Question: I've been playing with OpenGL ES Android and somehow my textures are always filled with the color of the the top left-most pixel. I suppose the flags are wrong, but I've tried a many logical combinations and it does not seem to make any difference.

Why would the texture behave like so? What's the bit (flag bit indeed) that am I missing? Thanks
'''
public void loadGLTexture(GL10 gl, Context context) {
Bitmap bitmap = BitmapFactory.decodeResource(context.getResources(), resourceId);
gl.glGenTextures(1, textures, 0);
gl.glBindTexture(GL10.GL_TEXTURE_2D, textures[0]);
gl.glTexParameterf(GL10.GL_TEXTURE_2D, GL10.GL_TEXTURE_MIN_FILTER, GL10.GL_NEAREST);
gl.glTexParameterf(GL10.GL_TEXTURE_2D, GL10.GL_TEXTURE_MAG_FILTER, GL10.GL_LINEAR);
gl.glTexParameterf(GL10.GL_TEXTURE_2D, GL10.GL_TEXTURE_WRAP_S, GL10.GL_CLAMP_TO_EDGE);
gl.glTexParameterf(GL10.GL_TEXTURE_2D, GL10.GL_TEXTURE_WRAP_T, GL10.GL_CLAMP_TO_EDGE);
gl.glTexEnvf(GL10.GL_TEXTURE_ENV, GL10.GL_TEXTURE_ENV_MODE, GL10.GL_REPLACE);
GLUtils.texImage2D(GL10.GL_TEXTURE_2D, 0, bitmap, 0);
bitmap.recycle();
}
public void draw(GL10 gl) {
// bind the previously generated texture
gl.glBindTexture(GL10.GL_TEXTURE_2D, textures[0]);
((GL11Ext) gl).glDrawTexfOES(position.getX(), position.getY(), 0, width, height);
}
'''
the surface is set to
'''
gl.glEnable(GL10.GL_TEXTURE_2D);
gl.glShadeModel(GL10.GL_SMOOTH);
gl.glClearColor(0.0f, 0.0f, 0.0f, 0.5f);
gl.glClearDepthf(1.0f);
gl.glEnable(GL10.GL_DEPTH_TEST);
gl.glDepthFunc(GL10.GL_LEQUAL);
gl.glHint(GL10.GL_PERSPECTIVE_CORRECTION_HINT, GL10.GL_FASTEST);
'''
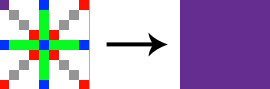
Answer: Obviously texture crop rectangle has to be explicitly set:
'''
int cropWorkspace[] = new int[4];
final BitmapFactory.Options options = new BitmapFactory.Options();
options.inPreferredConfig = Bitmap.Config.RGB_565;
cropWorkspace[0] = 0;
cropWorkspace[1] = height;
cropWorkspace[2] = width;
cropWorkspace[3] = -height;
((GL11) gl).glTexParameteriv(GL10.GL_TEXTURE_2D, GL11Ext.GL_TEXTURE_CROP_RECT_OES, cropWorkspace, 0);
'''